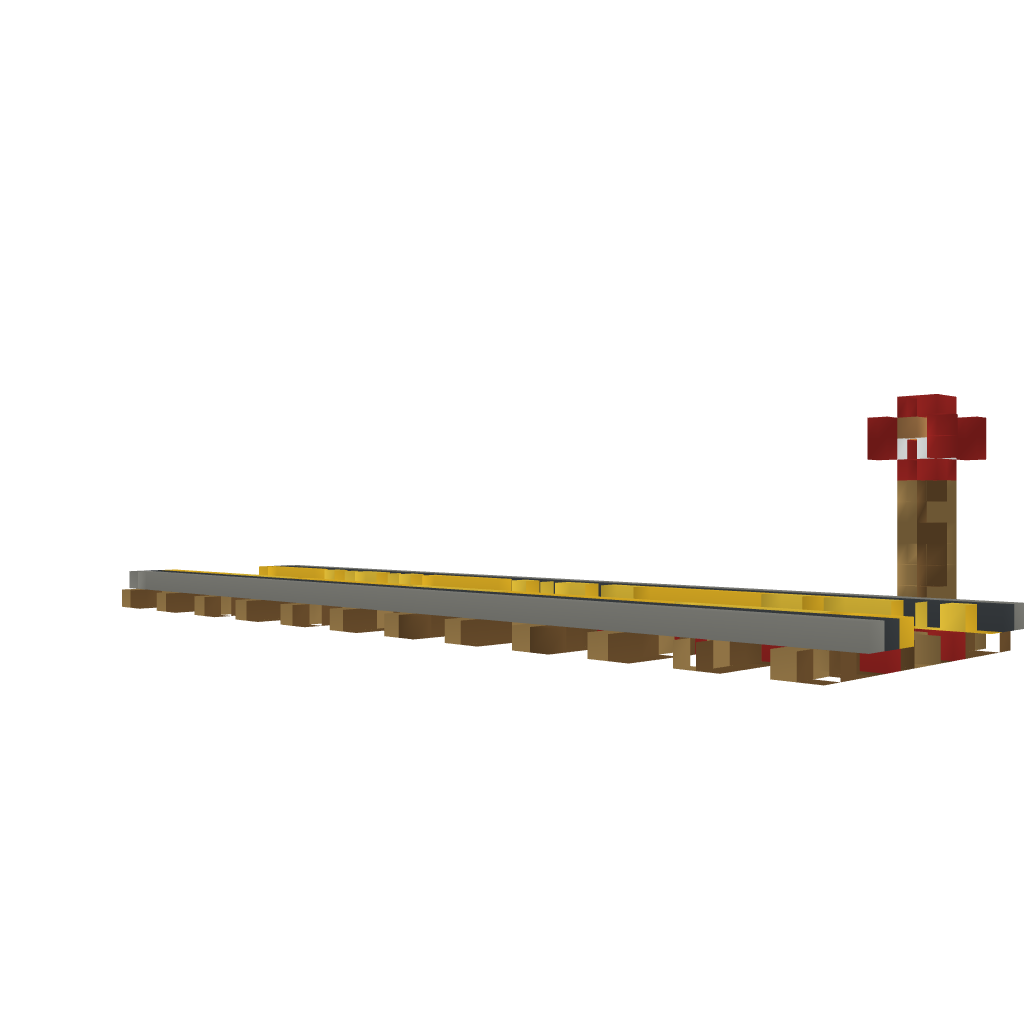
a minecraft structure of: Powered rails